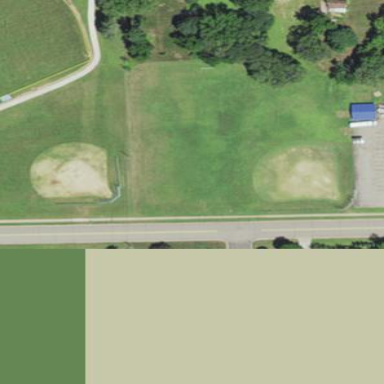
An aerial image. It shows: Baseball pitch for leisure land activities.